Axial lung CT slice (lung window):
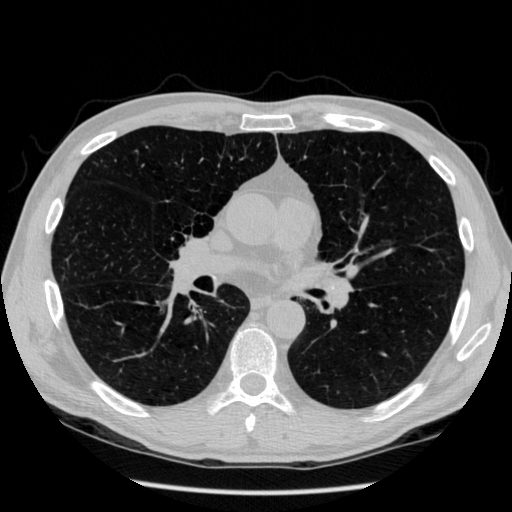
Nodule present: no